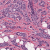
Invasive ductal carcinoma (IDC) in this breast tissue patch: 1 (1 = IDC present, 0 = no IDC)